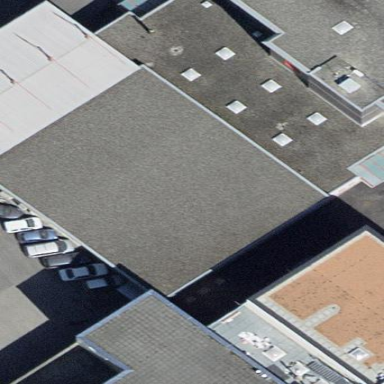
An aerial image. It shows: Industrial building.